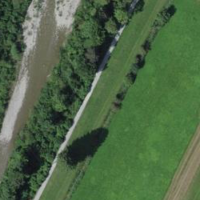
EUNIS habitat code: 23
Species observed at this site:
Allium ursinum